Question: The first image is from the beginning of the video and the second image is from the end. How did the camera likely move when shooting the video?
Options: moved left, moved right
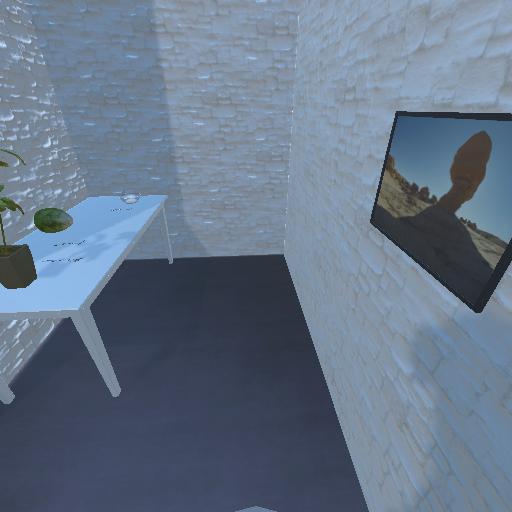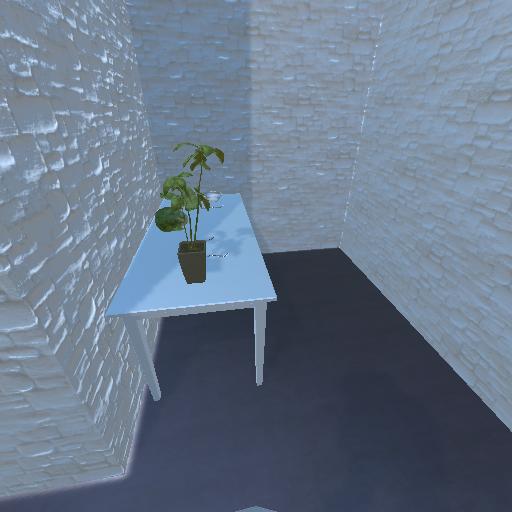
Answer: moved left